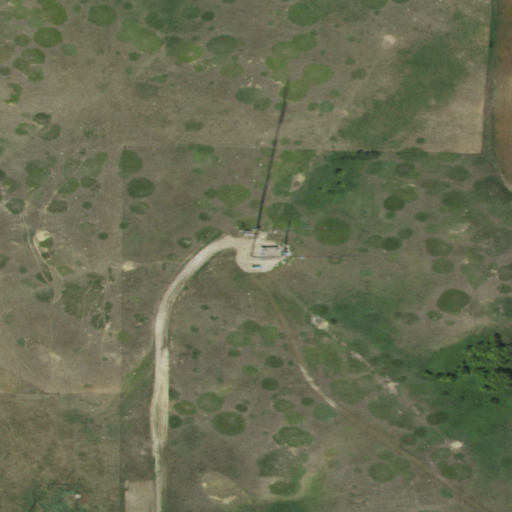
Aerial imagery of mountain in North Dakota named Keever Butte containing grassland, cultivated crops, and low intensity development